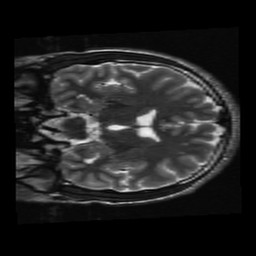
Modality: T2w
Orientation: coronal
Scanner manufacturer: ge
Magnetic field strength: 3 T
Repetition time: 5 s
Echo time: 0.1012 s